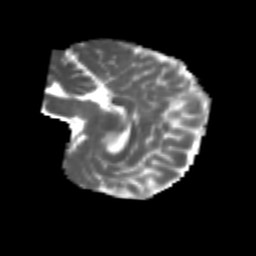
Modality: MD
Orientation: sagittal
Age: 6
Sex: female
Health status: healthy